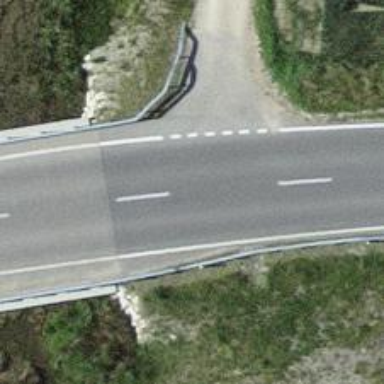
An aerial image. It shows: Secondary road with asphalt surface.